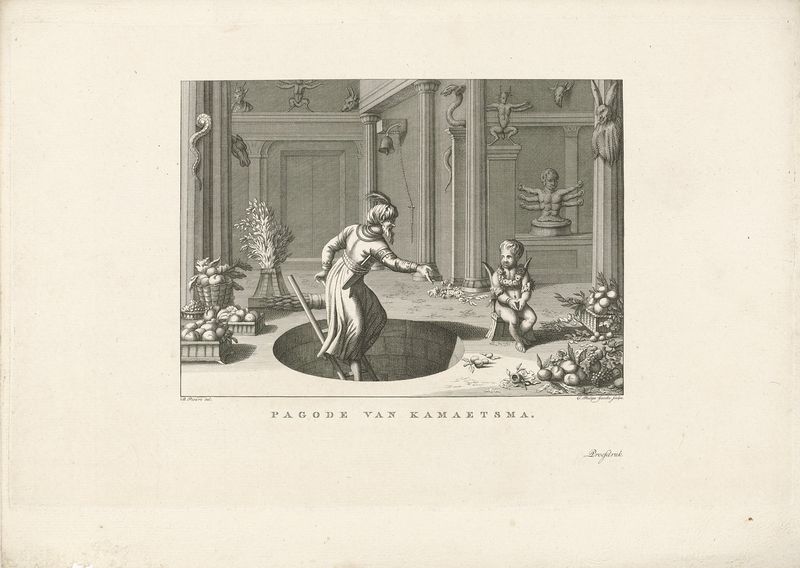
Titel: Interieur van een Indiase tempel
Künstler: Caspar Jacobsz. Philips
Standort: Amsterdam
Institution: Rijksmuseum
Schlagwörter: gravure, enfant, buste, xvi, fruits, paniers, trou, bestioles, montres, hollade